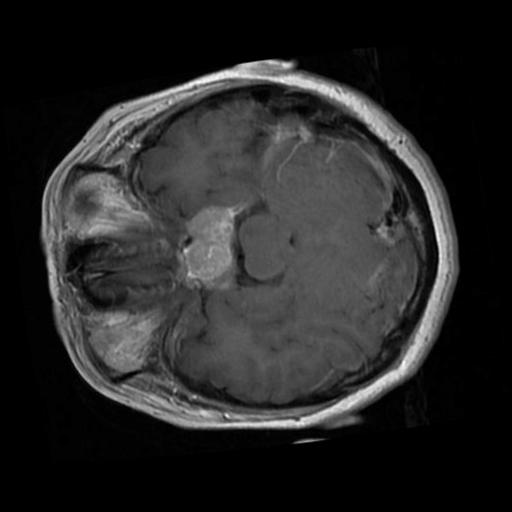
Label: brain_tumor